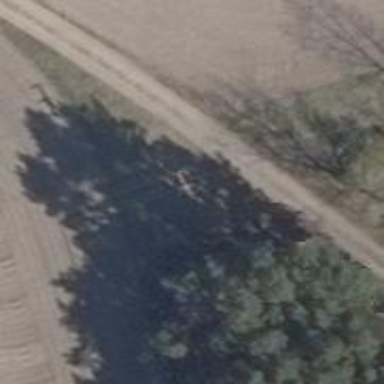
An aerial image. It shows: Power pole.